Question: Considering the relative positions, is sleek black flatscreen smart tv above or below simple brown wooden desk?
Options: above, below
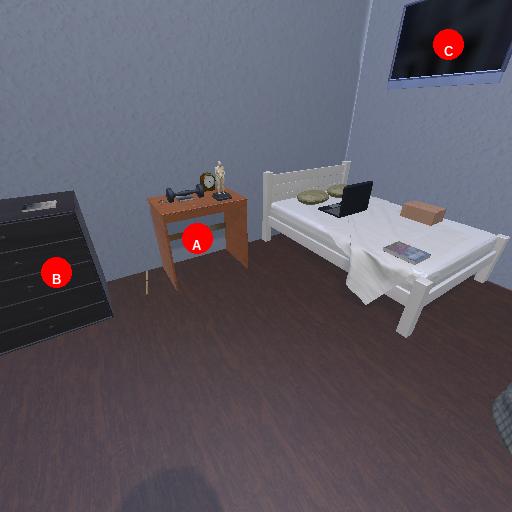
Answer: above